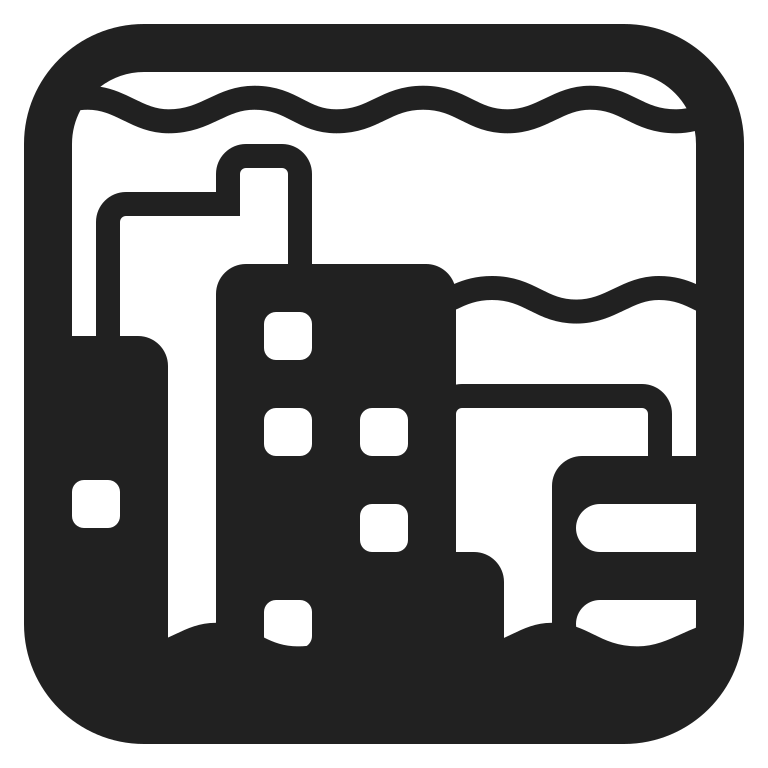
foggy high contrast